Field crop: tomato
Growth stage: 1
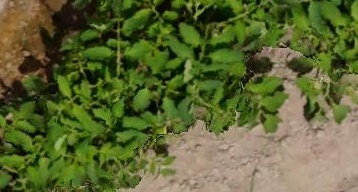
Species: tomato